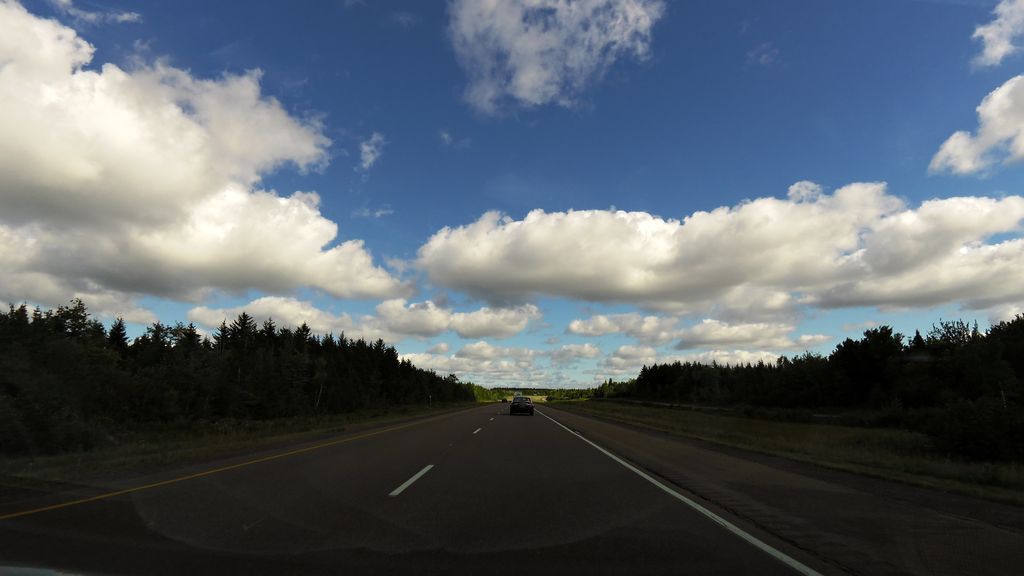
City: charlottetown